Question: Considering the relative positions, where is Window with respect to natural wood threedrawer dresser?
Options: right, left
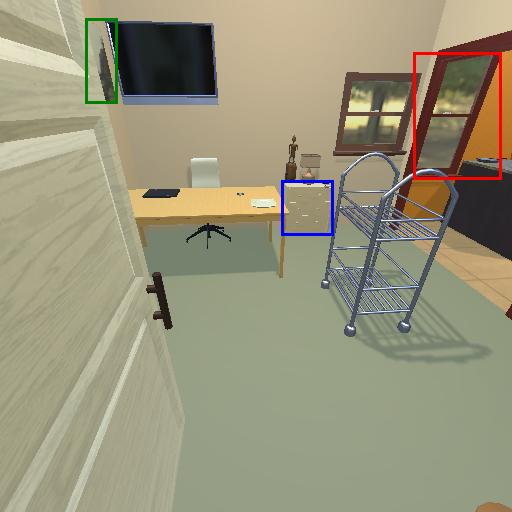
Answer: right